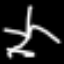
Label: squiggle